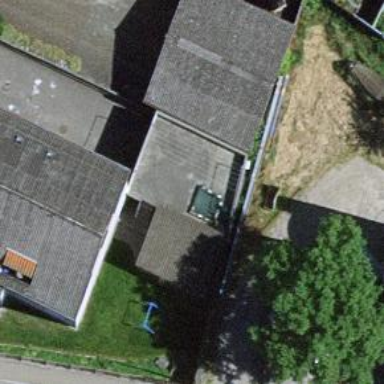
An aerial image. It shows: Garage.